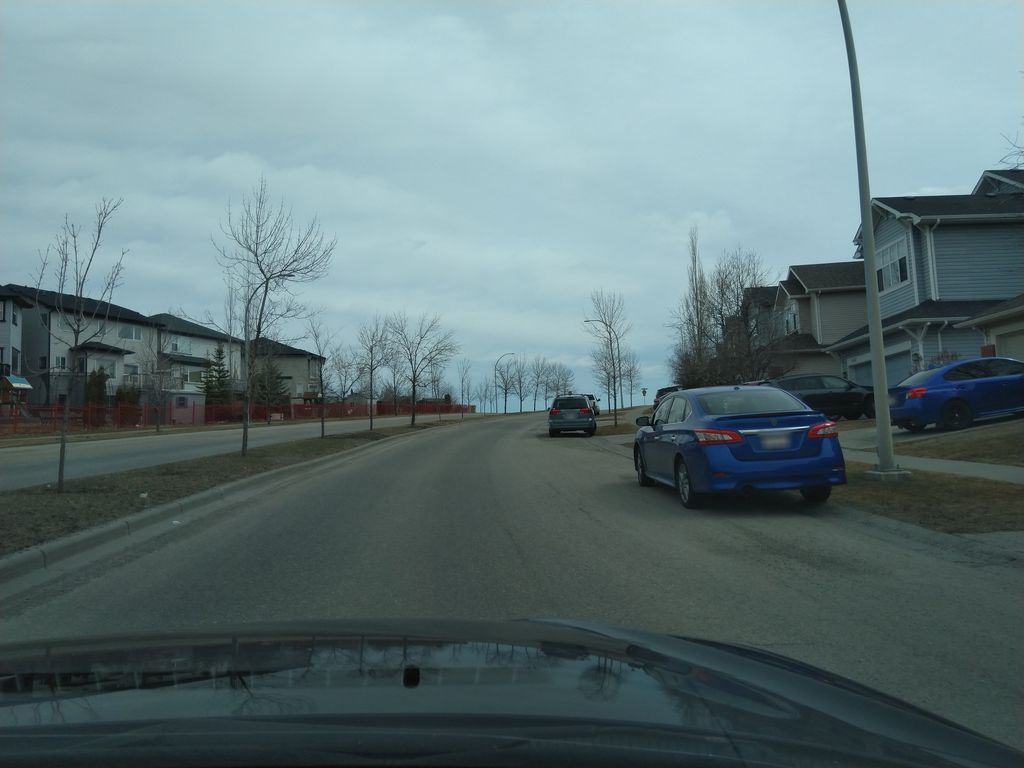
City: calgary